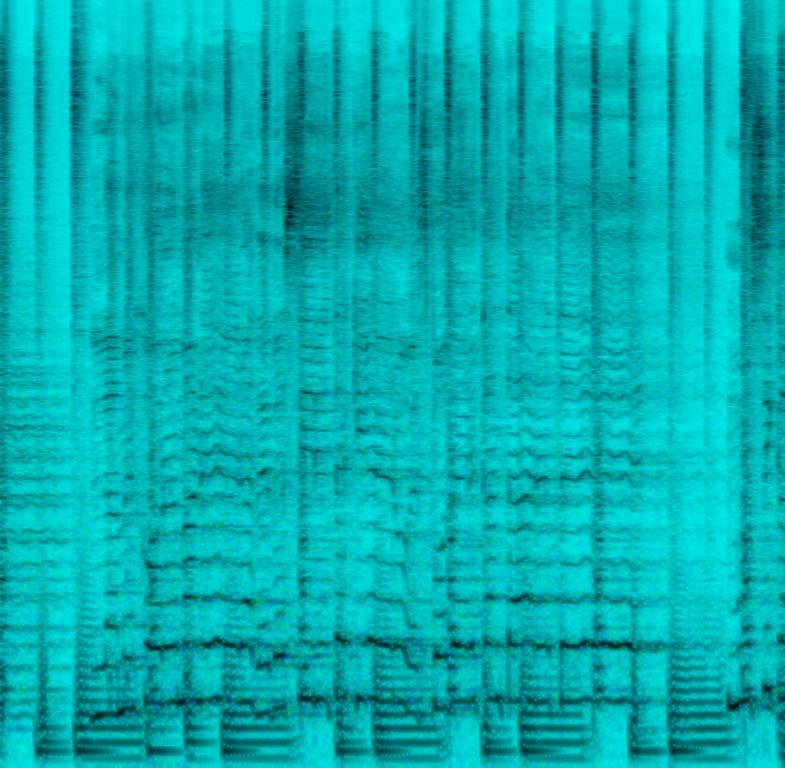
This pop song features a male voice singing the main melody. This is accompanied by percussion playing a simple beat. The hi-hat is played in eighth notes. The bass is played on a tuba. The root notes of the chords are played. Trumpets play a staccato note at every alternate beat. A brass instrument plays a fill after the first two bars. The mood of this song is romantic. This song can be played in a romantic movie.